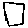
Label: square